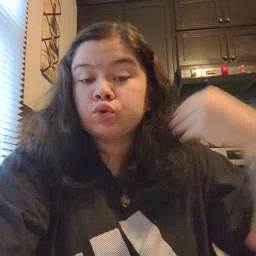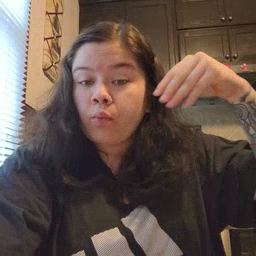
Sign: store